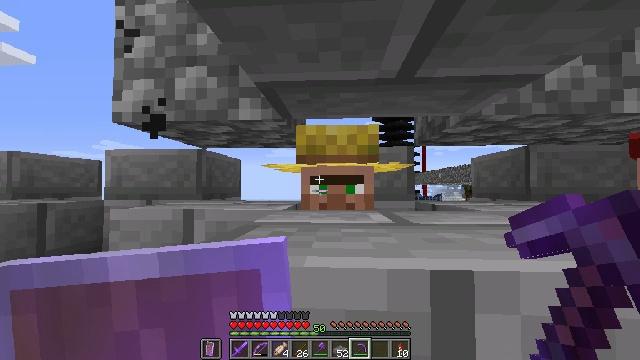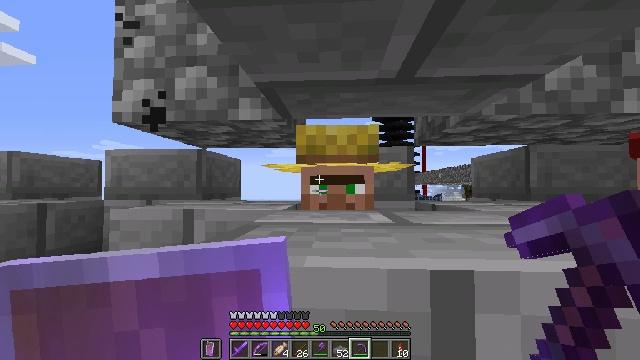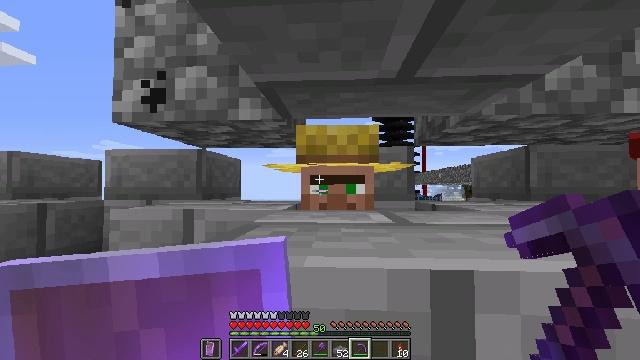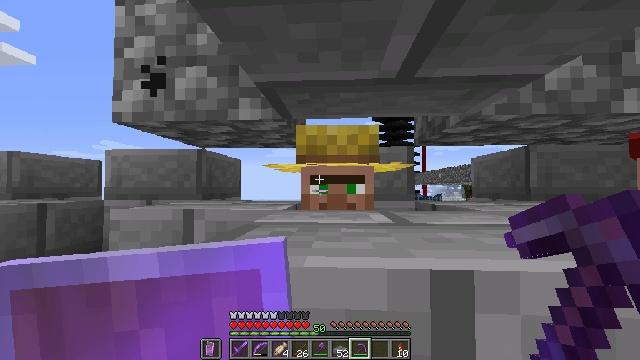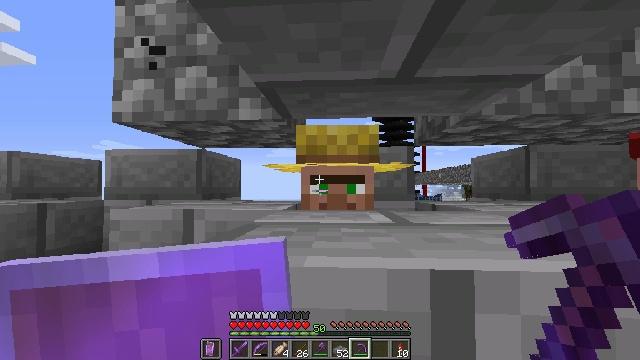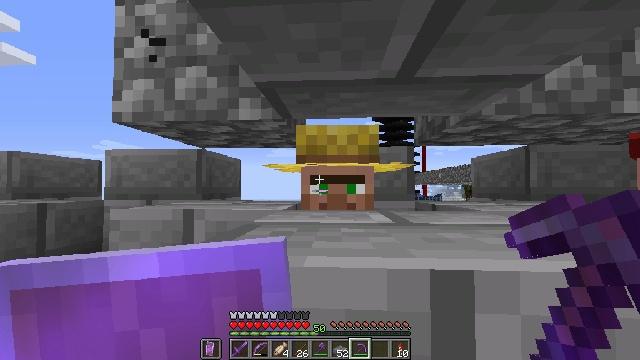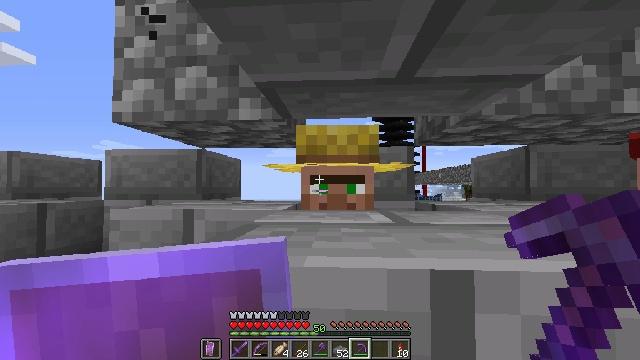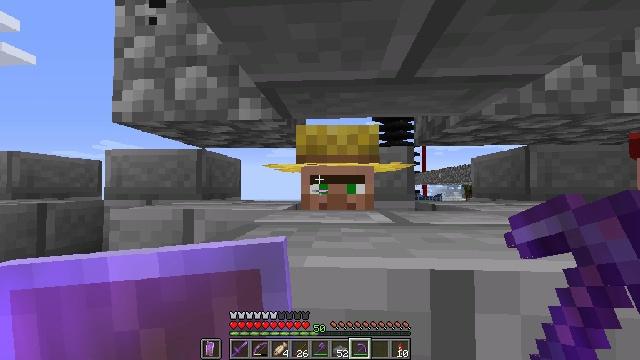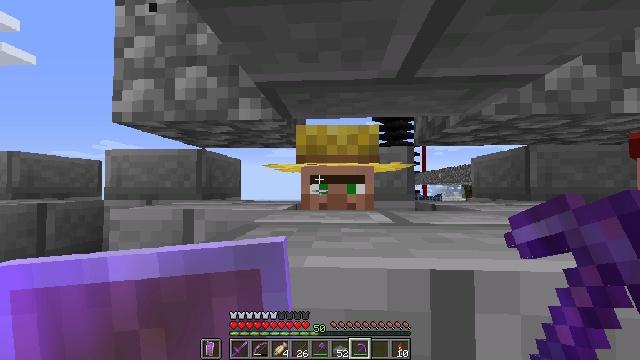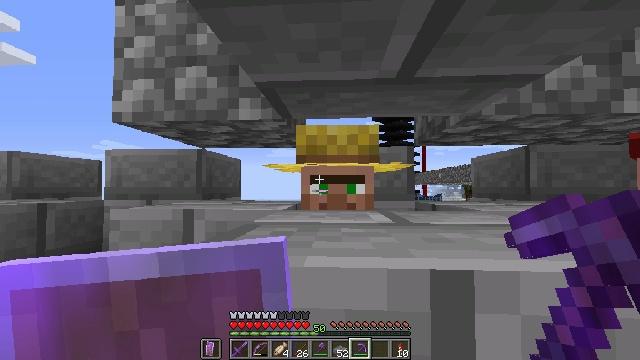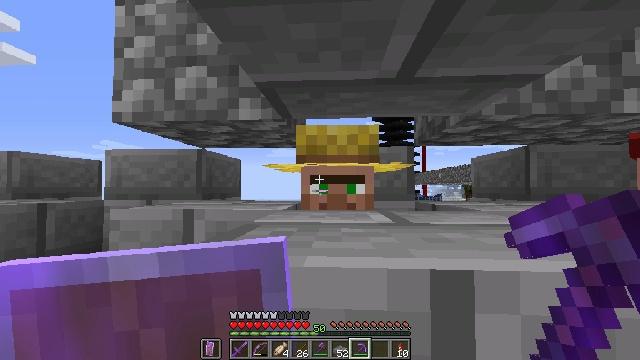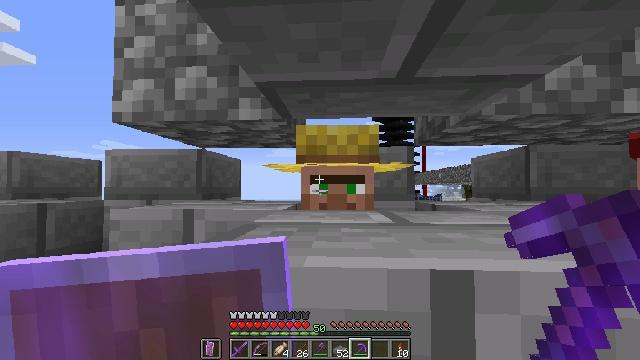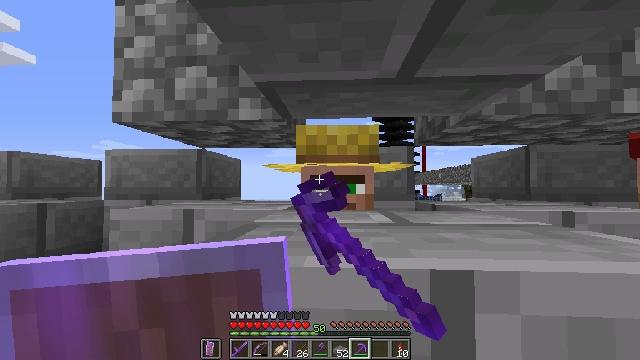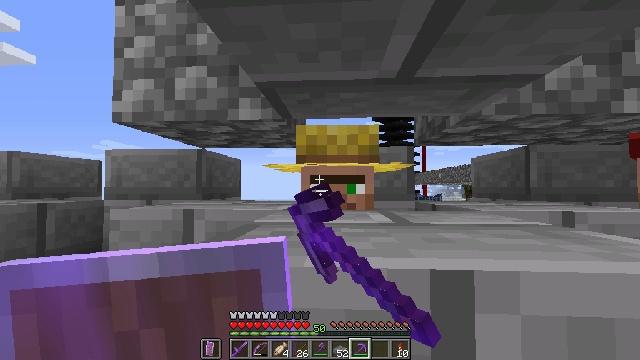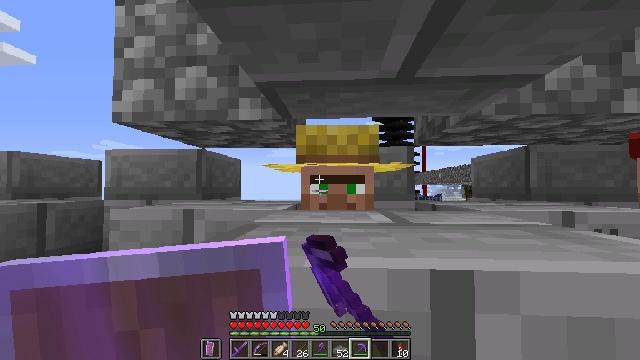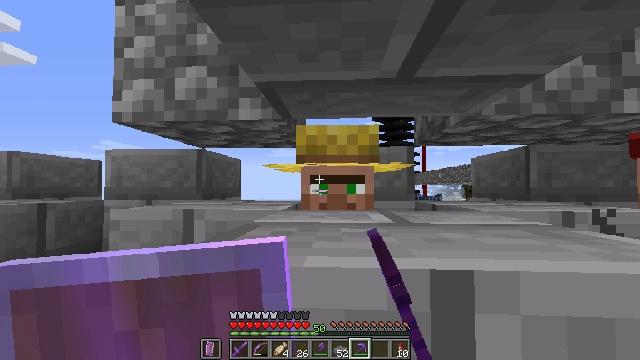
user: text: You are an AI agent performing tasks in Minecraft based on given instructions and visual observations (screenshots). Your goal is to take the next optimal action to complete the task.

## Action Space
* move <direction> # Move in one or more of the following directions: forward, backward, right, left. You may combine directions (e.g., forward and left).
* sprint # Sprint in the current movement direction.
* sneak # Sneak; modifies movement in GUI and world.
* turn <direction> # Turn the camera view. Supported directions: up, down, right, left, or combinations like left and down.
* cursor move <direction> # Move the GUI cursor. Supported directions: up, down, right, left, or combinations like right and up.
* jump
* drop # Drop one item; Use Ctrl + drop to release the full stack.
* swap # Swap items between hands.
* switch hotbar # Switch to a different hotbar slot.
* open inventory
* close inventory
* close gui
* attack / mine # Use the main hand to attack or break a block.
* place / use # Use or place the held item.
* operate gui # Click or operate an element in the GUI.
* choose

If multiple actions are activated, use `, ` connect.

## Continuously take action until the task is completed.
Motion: motion action
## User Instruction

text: Attack the composter to add it to your inventory.
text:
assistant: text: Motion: no_op
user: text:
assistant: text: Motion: no_op
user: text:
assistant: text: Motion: no_op
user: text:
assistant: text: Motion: no_op
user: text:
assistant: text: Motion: no_op
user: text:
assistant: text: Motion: no_op
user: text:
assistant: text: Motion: no_op
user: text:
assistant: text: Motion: no_op
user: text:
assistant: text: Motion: no_op
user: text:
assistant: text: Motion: no_op
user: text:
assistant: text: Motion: use / place
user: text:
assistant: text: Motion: use / place
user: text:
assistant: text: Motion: use / place
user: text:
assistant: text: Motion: use / place
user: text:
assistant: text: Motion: no_op
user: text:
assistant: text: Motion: no_op
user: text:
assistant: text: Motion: no_op
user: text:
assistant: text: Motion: no_op
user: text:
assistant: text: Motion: no_op
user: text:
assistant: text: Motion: no_op
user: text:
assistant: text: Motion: no_op
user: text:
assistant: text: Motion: no_op
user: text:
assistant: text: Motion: no_op
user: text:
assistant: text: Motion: no_op
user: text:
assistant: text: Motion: no_op
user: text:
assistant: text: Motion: no_op
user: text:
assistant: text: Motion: no_op
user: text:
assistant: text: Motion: no_op
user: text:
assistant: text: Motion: no_op
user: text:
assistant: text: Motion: no_op